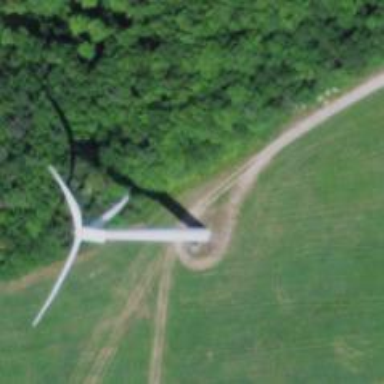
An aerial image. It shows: Wind generator in the form of horizontal axis wind turbine.